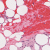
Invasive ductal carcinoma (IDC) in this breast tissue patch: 0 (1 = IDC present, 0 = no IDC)